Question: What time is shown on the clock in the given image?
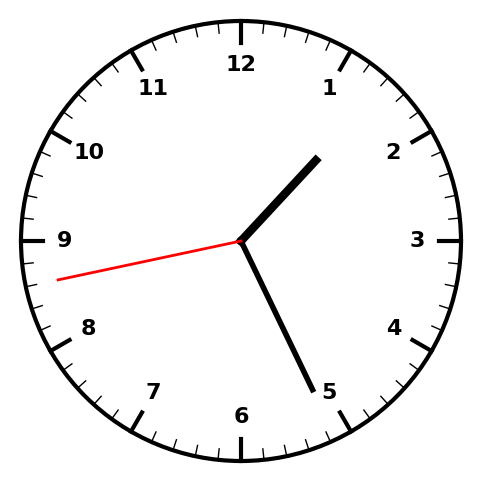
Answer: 01:25:43